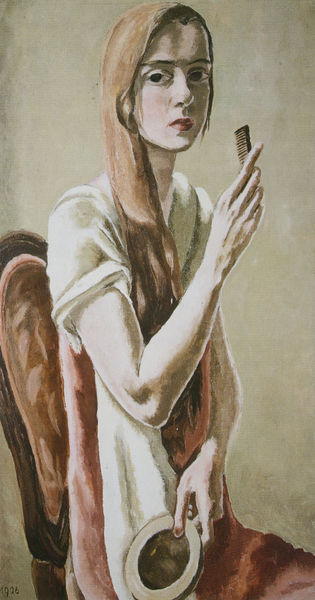
Titel: Selbstbildnis mit Kamm
Künstler: Marie Louise von Motesiczky
Institution: Privatbesitz
Schlagwörter: hand, weiß, mädchen, sitzen, braun, frau, haar, kleid, stuhl, blick, rot, schal, beige, blond, hemd, arm, augen, bluse, gesicht, lang, schale, hände, portrait, porträt, spiegel, schlank, haare, sessel, kamm, matt, essen, kniestück, halbportrait, polsterstuhl, fotoblick, portraiu, schokoriegel